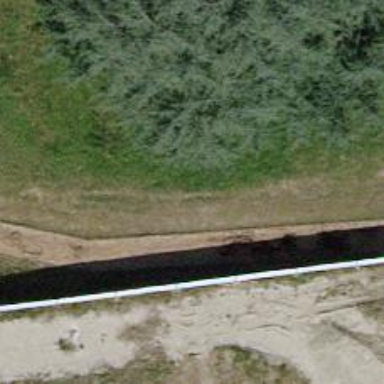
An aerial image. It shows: Unpaved path.